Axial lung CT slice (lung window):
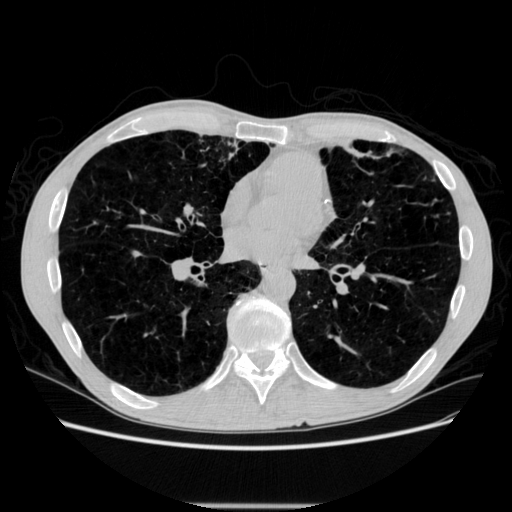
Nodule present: no